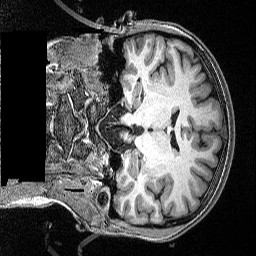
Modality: T1w
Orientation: coronal
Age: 23
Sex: female
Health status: healthy
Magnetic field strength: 3 T
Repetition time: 2.53 s
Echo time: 0.00331 s